Question: - I Want to : =>
=> Show pic that's what I want
=> Show pic
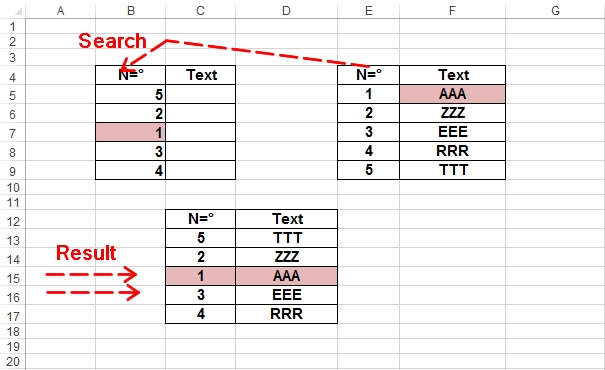
Answer: Going by the picture, put the following formula in cell C5:
'''
=VLOOKUP(B5,$E$5:$F$9,2,FALSE)
'''